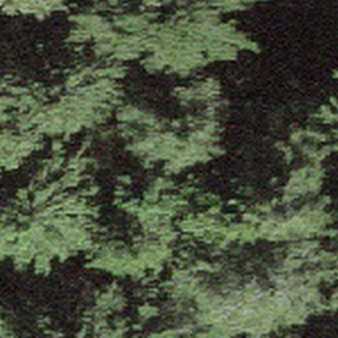
Label: other